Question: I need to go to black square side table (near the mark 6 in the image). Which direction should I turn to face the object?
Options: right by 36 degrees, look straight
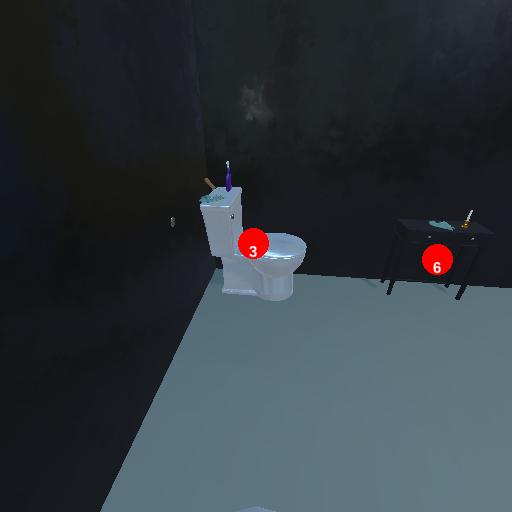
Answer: right by 36 degrees